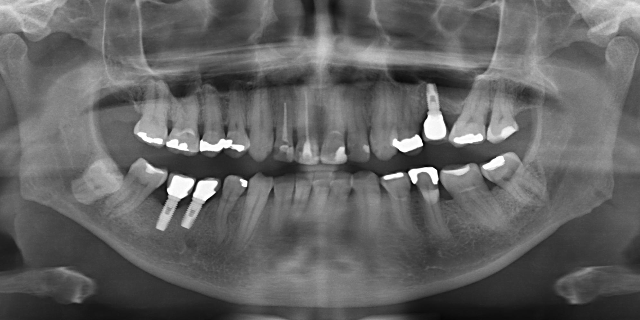
adult